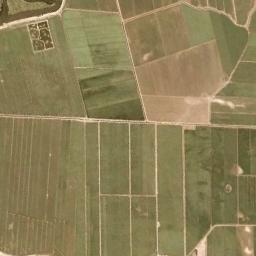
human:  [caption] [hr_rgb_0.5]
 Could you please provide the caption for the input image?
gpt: Some green rectangular farmlands of different sizes are on the ground and some paths go through the farmlands .

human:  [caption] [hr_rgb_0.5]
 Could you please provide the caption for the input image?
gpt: There are some light green and bare rectangular farmland .

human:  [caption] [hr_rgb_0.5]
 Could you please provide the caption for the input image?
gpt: Many dark green, light green, and tan mixed rectangular farm fields of different sizes .

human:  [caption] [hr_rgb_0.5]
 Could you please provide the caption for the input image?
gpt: There are several dirt roads between the rectangular farmlands .

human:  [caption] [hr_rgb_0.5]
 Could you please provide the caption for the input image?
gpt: There are yellow paths between the green rectangular farmlands .